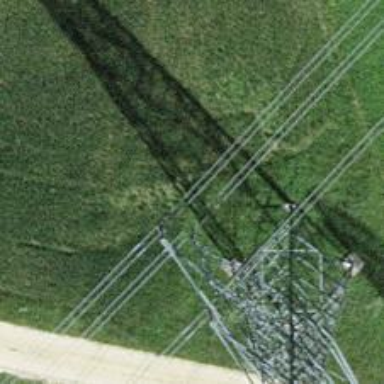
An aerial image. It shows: Power line in the image.